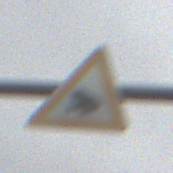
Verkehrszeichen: AmphibienwanderungRechts
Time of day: Midday
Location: Outdoor (Nature)
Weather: Overcast
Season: NotSpecified
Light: Natural